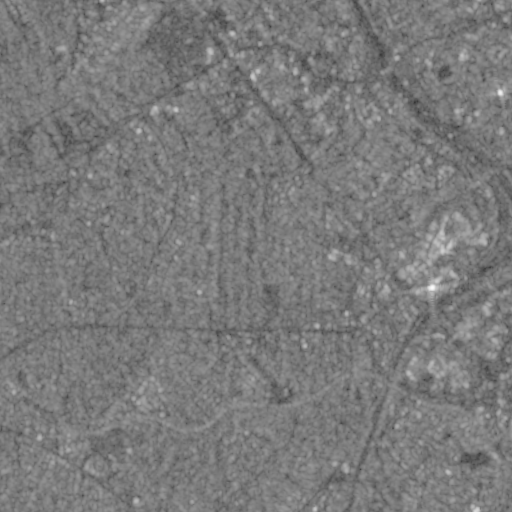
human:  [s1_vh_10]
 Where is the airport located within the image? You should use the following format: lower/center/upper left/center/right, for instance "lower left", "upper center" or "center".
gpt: The airport is located in the upper left of the image.
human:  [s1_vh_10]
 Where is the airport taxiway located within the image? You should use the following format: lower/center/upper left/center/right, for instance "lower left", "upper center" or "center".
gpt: The airport taxiway is located in the upper left of the image.
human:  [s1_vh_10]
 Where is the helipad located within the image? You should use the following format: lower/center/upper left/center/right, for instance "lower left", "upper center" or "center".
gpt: The helipad is located in the upper right of the image.
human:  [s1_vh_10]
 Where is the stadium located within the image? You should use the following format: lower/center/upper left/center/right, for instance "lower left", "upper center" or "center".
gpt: The stadium is located in the center right of the image.
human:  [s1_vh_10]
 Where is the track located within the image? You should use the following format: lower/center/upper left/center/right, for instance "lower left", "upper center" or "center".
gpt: The track is located in the lower left of the image.
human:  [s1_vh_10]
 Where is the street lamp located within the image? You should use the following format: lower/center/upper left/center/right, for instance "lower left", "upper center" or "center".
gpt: The street lamp is located in the center right of the image.
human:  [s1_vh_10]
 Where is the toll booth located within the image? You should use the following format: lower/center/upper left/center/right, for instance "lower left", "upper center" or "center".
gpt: The toll booth is located in the upper right of the image.
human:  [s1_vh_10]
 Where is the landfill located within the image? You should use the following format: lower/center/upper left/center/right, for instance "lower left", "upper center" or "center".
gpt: There is no landfill in the image.

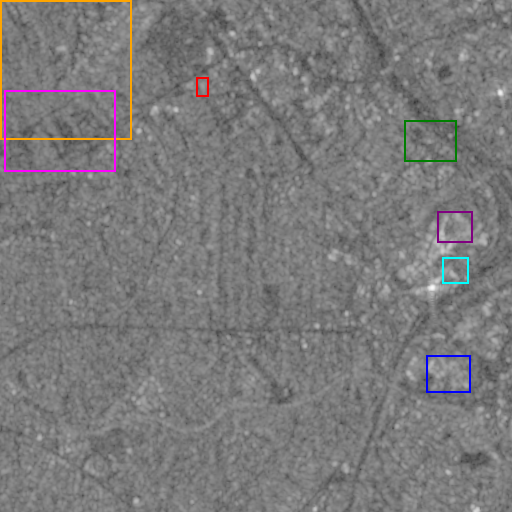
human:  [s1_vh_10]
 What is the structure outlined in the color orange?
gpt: The structure outlined in orange is an airport.
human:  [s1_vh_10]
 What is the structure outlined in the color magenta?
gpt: The structure outlined in magenta is a park.
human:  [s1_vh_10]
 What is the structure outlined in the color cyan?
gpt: The structure outlined in cyan is a parking garage.
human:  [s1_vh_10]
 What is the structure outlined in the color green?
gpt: The structure outlined in green is a parking lot.
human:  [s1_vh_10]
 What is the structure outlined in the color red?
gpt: The structure outlined in red is a power substation.
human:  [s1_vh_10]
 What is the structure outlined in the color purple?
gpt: The structure outlined in purple is a stadium.
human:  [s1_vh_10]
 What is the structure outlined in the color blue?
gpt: The structure outlined in blue is a building.
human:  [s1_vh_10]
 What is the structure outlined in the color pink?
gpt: There is no pink outline.